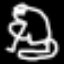
Label: frog